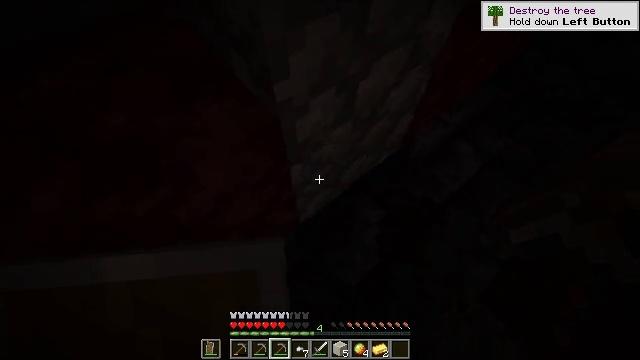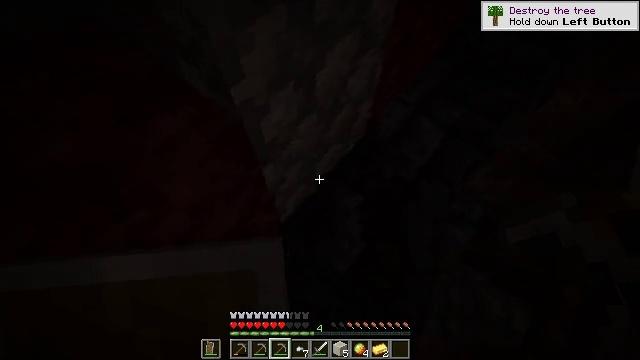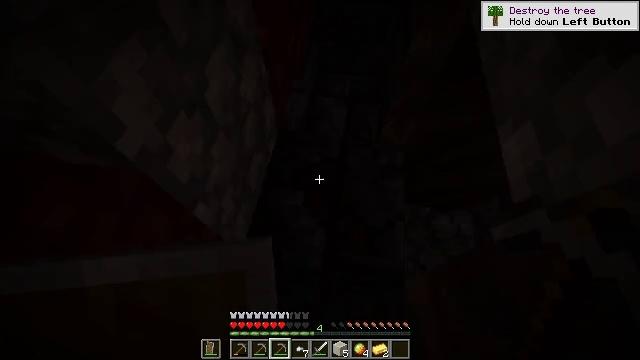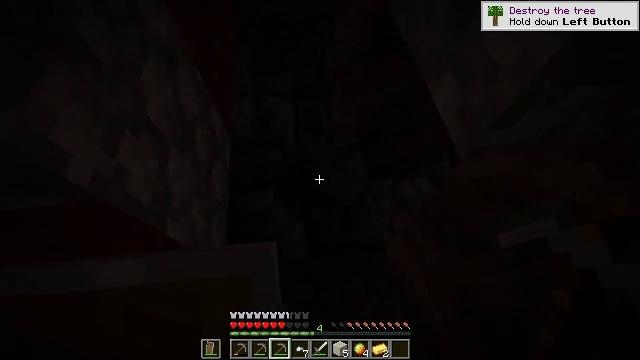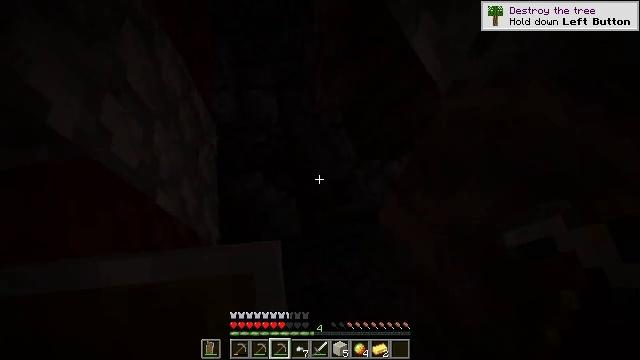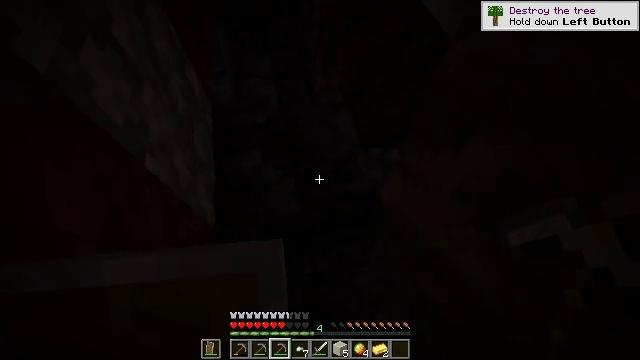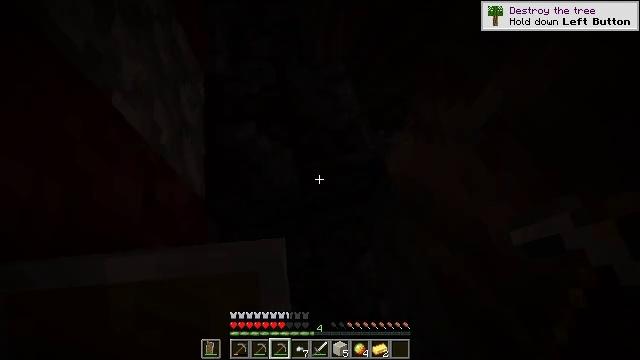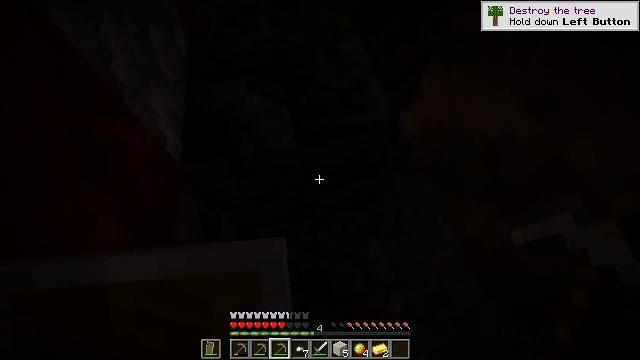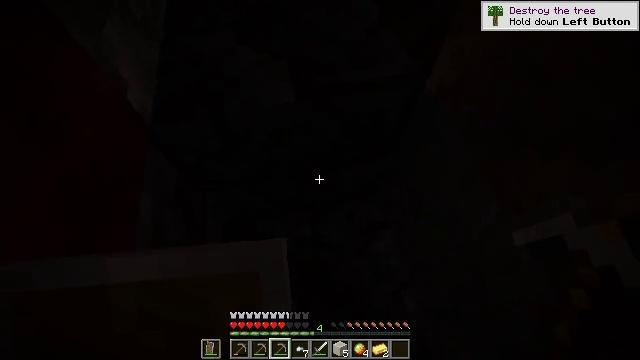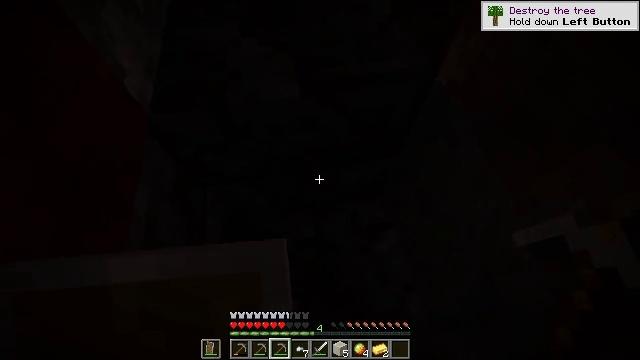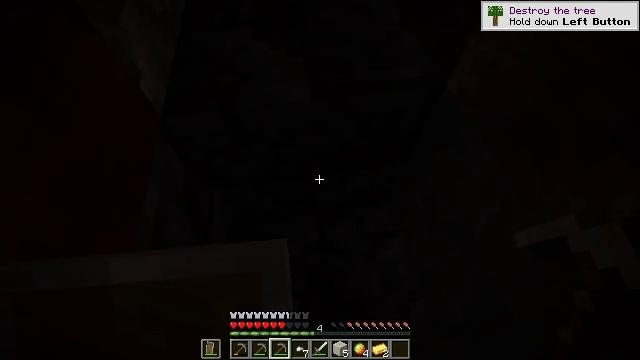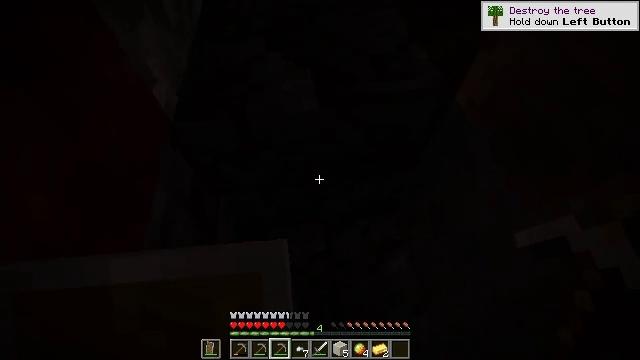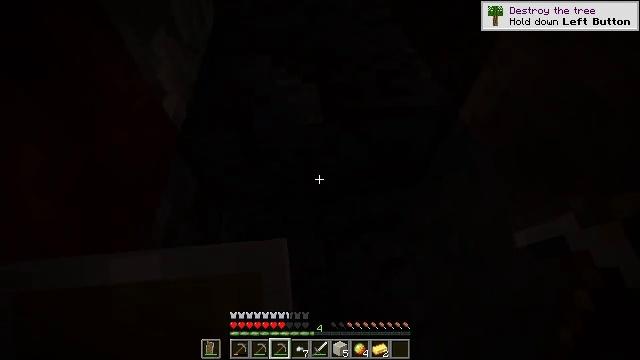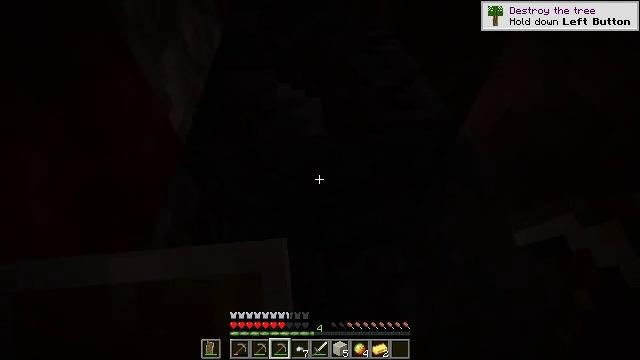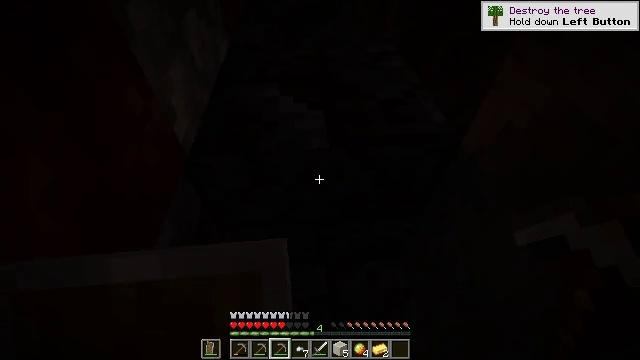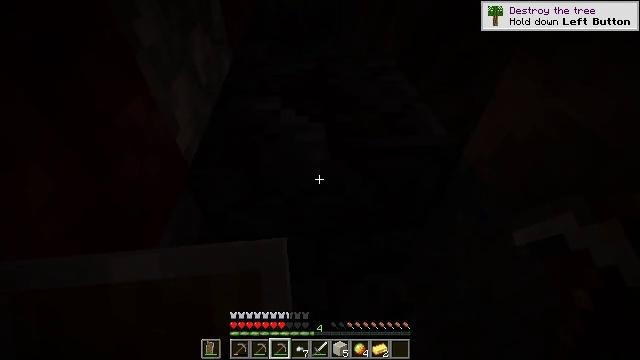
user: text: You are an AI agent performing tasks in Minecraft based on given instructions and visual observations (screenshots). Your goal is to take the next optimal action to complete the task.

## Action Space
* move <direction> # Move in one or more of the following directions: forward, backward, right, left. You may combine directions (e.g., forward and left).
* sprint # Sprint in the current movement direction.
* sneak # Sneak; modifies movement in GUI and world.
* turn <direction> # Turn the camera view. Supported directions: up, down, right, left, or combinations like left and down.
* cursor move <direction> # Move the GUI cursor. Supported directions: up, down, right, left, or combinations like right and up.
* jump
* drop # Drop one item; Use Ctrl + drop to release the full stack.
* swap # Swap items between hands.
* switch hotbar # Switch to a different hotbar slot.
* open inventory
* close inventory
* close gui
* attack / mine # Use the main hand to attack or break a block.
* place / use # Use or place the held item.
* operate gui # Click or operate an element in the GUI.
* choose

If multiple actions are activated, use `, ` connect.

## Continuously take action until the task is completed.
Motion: motion action
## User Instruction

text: Attack the cracked polished blackstone bricks to gather it.
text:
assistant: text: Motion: turn right and down
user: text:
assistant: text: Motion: turn right
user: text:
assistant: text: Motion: move back, turn right
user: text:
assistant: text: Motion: move back, turn right
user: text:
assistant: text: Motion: move back
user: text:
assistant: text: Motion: no_op
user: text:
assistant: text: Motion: no_op
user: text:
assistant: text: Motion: no_op
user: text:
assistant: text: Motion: turn left
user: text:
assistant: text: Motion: turn left and up
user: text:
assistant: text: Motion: turn left and up
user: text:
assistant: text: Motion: turn left and up
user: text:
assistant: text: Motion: turn up
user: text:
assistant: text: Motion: turn up
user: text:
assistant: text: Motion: turn up
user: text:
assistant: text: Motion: turn up, attack / mine
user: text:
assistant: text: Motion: attack / mine
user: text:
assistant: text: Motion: attack / mine
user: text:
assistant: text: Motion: attack / mine
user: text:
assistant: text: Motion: turn right and up, attack / mine
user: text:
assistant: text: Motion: turn up, attack / mine
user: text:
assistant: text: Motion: turn up, attack / mine
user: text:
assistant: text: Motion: attack / mine
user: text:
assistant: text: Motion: turn up, attack / mine
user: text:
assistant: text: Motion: attack / mine
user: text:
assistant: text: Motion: attack / mine
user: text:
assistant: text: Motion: attack / mine
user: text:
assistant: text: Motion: attack / mine
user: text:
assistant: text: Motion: attack / mine
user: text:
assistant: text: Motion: attack / mine